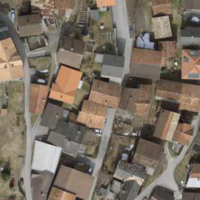
EUNIS habitat code: 54
Species observed at this site:
Odontopera bidentata